Question: I' using mahapps.metro with custom accent. I'm changing accent through code when application starts.
Since when I have done that dialogs are not showing up properly.

I couldn't figure out what's going wrong.
My App.xaml is,
'''
<Application.Resources>
<ResourceDictionary>
<ResourceDictionary.MergedDictionaries>
<ResourceDictionary Source="pack://application:,,,/MahApps.Metro;component/Styles/Controls.xaml" />
<ResourceDictionary Source="pack://application:,,,/MahApps.Metro;component/Styles/Controls.AnimatedTabControl.xaml" />
<ResourceDictionary Source="pack://application:,,,/MahApps.Metro;component/Styles/Fonts.xaml" />
<ResourceDictionary Source="pack://application:,,,/MahApps.Metro;component/Styles/Colors.xaml" />
<ResourceDictionary Source="pack://application:,,,/MahApps.Metro;component/Styles/Accents/Indigo.xaml" />
<ResourceDictionary Source="pack://application:,,,/MahApps.Metro;component/Styles/Accents/BaseLight.xaml" />
<ResourceDictionary Source="Assets/ButtonStyles.xaml"/>
</ResourceDictionary.MergedDictionaries>
</ResourceDictionary>
</Application.Resources>
'''
and in code,
'''
Uri objUri = new Uri("Assets/CustomAccent.xaml", UriKind.Relative);
Accent acc = new Accent("CustomAccent", objUri);
ThemeManager.ChangeTheme(App.Current, acc, Theme.Light);
'''
In my custom accent, I'm just changing the colors, nothing else. any idea?
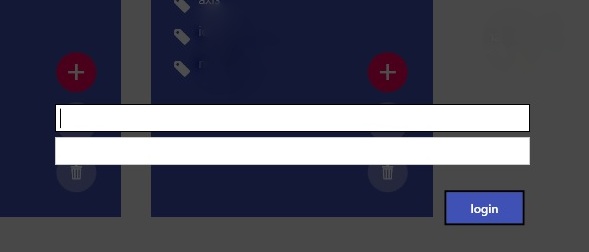
Answer: To use a custom accent you must add it to the 'ThemeManager' before you can use it ('MahApps.Metro' <URL>.
'''
public partial class App : Application
{
protected override void OnStartup(StartupEventArgs e)
{
// add custom accent and theme resource dictionaries
ThemeManager.AddAccent("CustomAccent1", new Uri("pack://application:,,,/MahAppsMetroThemesSample;component/CustomAccents/CustomAccent1.xaml"));
// get the theme from the current application
var theme = ThemeManager.DetectAppStyle(Application.Current);
// now use the custom accent
ThemeManager.ChangeAppStyle(Application.Current,
ThemeManager.GetAccent("CustomAccent1"),
theme.Item1);
base.OnStartup(e);
}
}
'''
Hope this helps.